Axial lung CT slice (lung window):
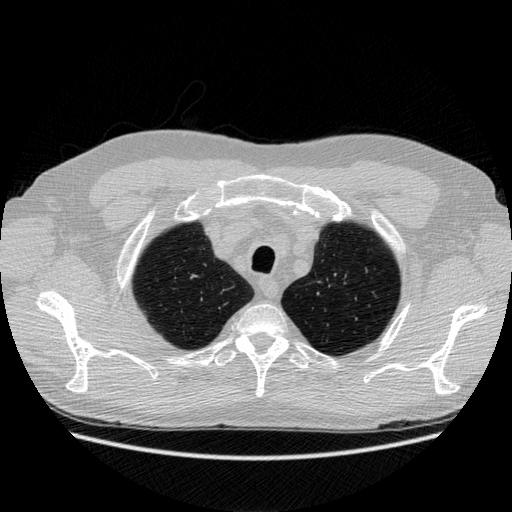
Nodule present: no